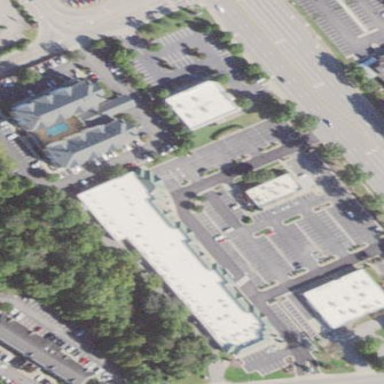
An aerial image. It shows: Retail building.